Question:
In My Flat File source, i want to transfer all these data in OLDEDB.
But I want to DIVIDE data into different tables.
Example.
Table one starts in first %F and ends before another %F in col[0].
And table two starts in second %F with different header because it has different fields than the first table.
Is this possible in SSIS?
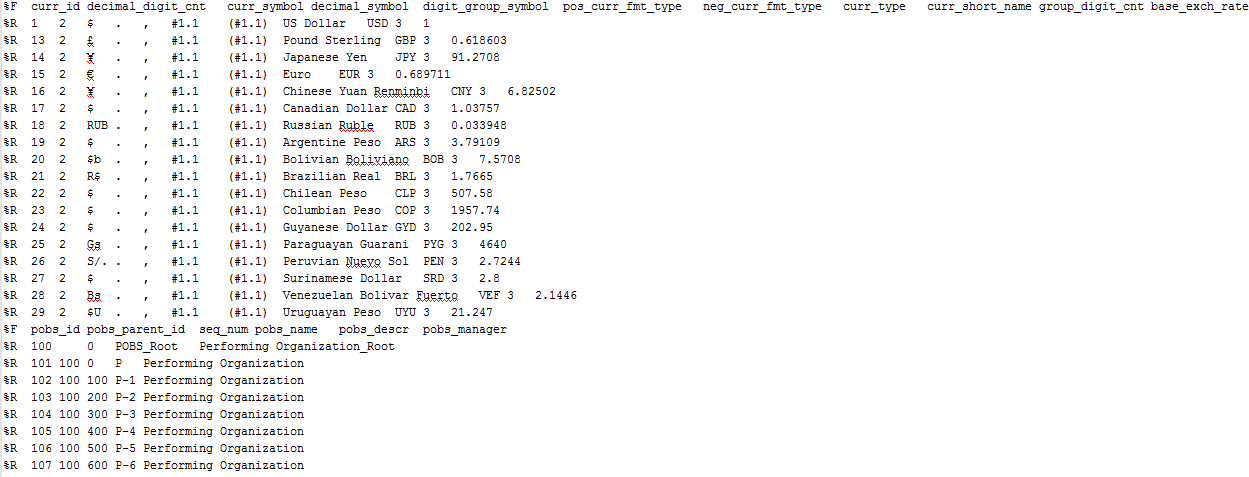
Answer: Looks like, in a single flat file, 2 table data are provided. From image, it looks like, both tables have different data structure also. I think, it is difficult to load the file at one step.
May be, this steps will hep you.
Step 1. Load all the data into a table (Let to a table named '[Table]'). Load including the 'column headers'.Data may look like this (just a pattern as example.)
In this table make sure you add an increment column

Step 2. A query like below will help you identifying from which row does the 2nd table starts.
'''
Select Top 1 Column0 From [Table] Where Column1 = '%F' Order By Column0 Desc
'''
In your ssis package, add a variable to store above result
Step 3. Add a dft with source as '[Table].' After the source add a conditional split.
'''
If Column0 < variable value, sent row to [Table1]
else to [Table2]
'''
There may be some more modifications, still.
---
Added as per comment:
If you have more than 1 table.
. Load all data to one table.
. Add an additional column ([columnX] in image). Its value should be in such a way that, with it you should be able to identify the table.

. Use a conditional split itself, using columnX map each rows to its corresponding table.
---
As per request, added Edit:
use a logic like this..Run the script in SSMS and see the result.
'''
Declare @table table (id int identity(1,1),Col1 varchar(5), ColX int)
Insert into @table (Col1) Values
('%F'),('%R'),('%R'),('%R'),('%R'),('%R'),('%R'),
('%F'),('%R'),('%R'),('%R'),('%R'),('%R'),('%R'),
('%F'),('%R'),('%R'),('%R'),('%R')
Select *
from @table A
Update Y
Set ColX = Z.X
From @table Y Join(
Select A.id FromId,B.id ToId,A.X From
(
Select id,ROW_NUMBER() Over (Order By id) X From (
Select id from @table Where Col1 = '%F'
Union
Select max(id) id From @table ) Lu ) A,
(
Select id,ROW_NUMBER() Over (Order By id) X From (
Select id from @table Where Col1 = '%F'
Union
Select max(id) id From @table ) Lu ) B
Where A.X = B.X - 1 ) Z On Y.id >= Z.FromId and Y.id < Z.ToId
Select *
from @table A
Select *
from @table A
'''